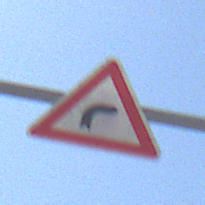
Verkehrszeichen: KurveRechts
Umgebung: Outdoor, RoadRail
Tageszeit: Midday
Wetter: Clear
Licht: Natural
Jahreszeit: Summer
Kontrast: HighContrast